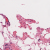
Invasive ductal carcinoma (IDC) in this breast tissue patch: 0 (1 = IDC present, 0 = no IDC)